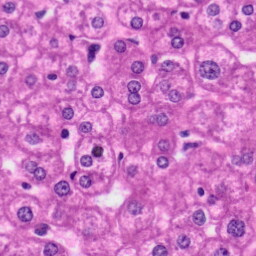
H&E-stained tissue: Liver